Question: I need help with a SQL convert statement. I have NetQuanity (masterTable) which is a varchar(15) and I have another table with Purchase price (PO TABLE) which is money. When I try to multiply them in a SQL view is gives me the error:

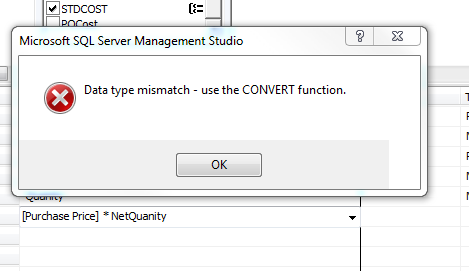
Answer: If your field is a VARCHAR, you'll need to CAST to the appropriate data type prior to your operation. e.g.
'''
CAST(myVarCharField as INT) * myIntField
'''
Be forewarned however, if you attempt to CAST this field to a numeric data type and it's not numeric, you'll be in the same boat.
I would recommend using 'CAST' over 'CONVERT' in your example, for the following reason defined in this SO post:
Related: <URL>